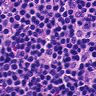
Metastatic tissue present: no